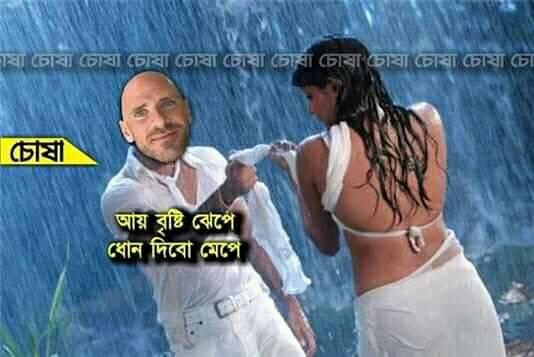
Caption: আয় বৃষ্টি ঝেপে  ধোন দিবো মেপে
Label: hate